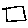
Label: square